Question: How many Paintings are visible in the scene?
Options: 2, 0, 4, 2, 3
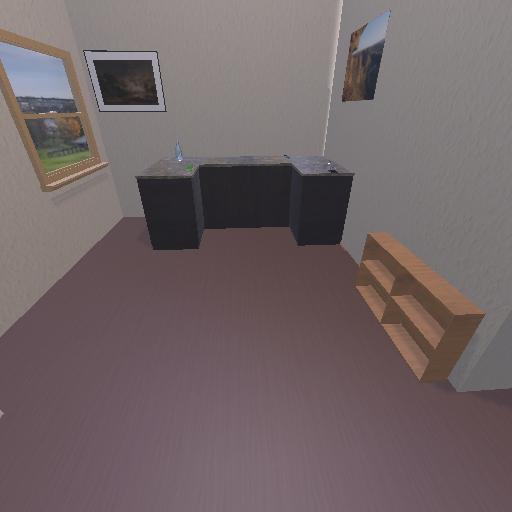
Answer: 2